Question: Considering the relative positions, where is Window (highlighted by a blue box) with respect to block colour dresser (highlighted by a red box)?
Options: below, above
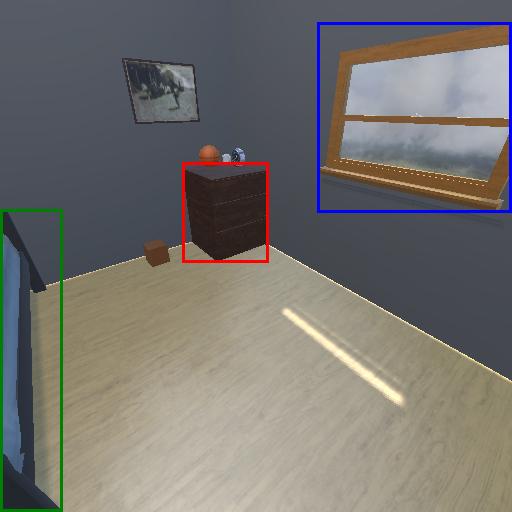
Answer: below